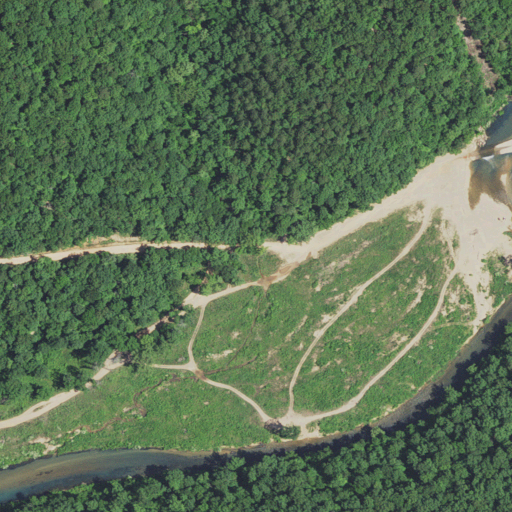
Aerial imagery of valley in Missouri named Fogey Cave Hollow containing deciduous forest, shrub, barren land, mixed forest, and open water